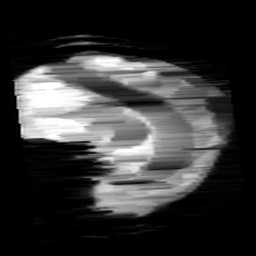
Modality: minIP
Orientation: sagittal
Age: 12
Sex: female
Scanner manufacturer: siemens
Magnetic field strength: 3 T
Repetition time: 0.027 s
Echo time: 0.02 s